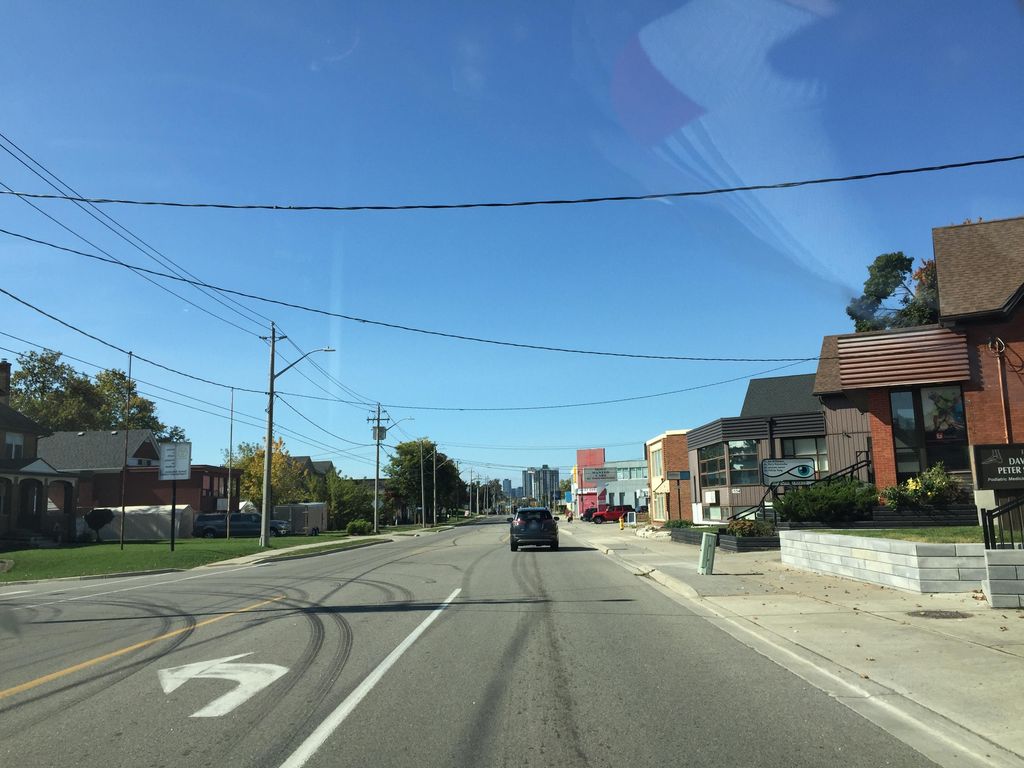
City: kitchener-waterloo